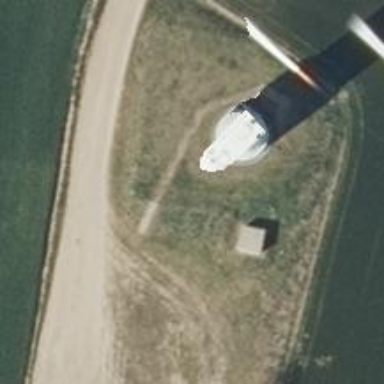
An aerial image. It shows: Wind generator powered by horizontal-axis wind turbine.